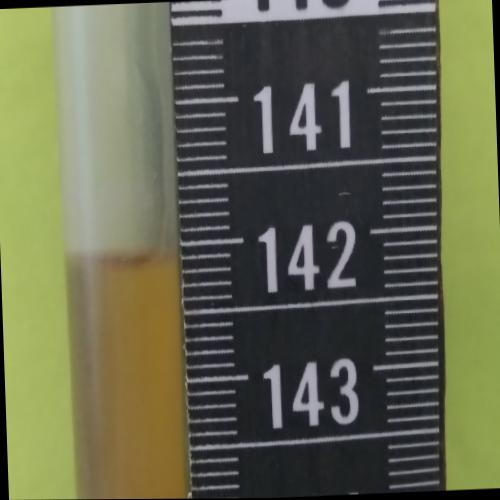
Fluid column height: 142.1 cm